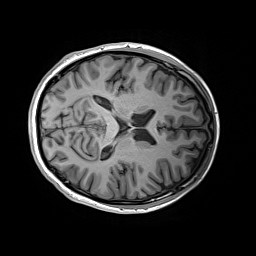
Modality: T1w
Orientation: axial
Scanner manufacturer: siemens
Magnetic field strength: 3 T
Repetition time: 2.2 s
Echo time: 0.00244 s